Brain MRI, t2w sequence, axial 2D slice.
Patient: age 38, sex F, weight 95 kg, height 1.95 m
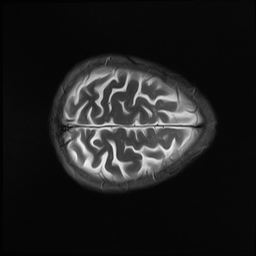